Question: It looks like merged-image-data in PSD files contains RGB data which is blended with white color (based on transparency). Is that correct for all versions of Photoshop/PSD? Can I disable it or control that color?
The context: I'm reading PSD file using C++ code (although no coding knowledge is necessary to answer the question I believe). PSD files contain merged data of all layers in "Image Data Section" (RGB, transparency (if any) and then alpha masks). From my experience it looks like that RGB data is premultiplied with White color based on transparency. This causes problems when you want to blend that RGB with something based on transparency (think: I used that data as a texture in game engine). I attached image illustrating the problem. The top image is source in PhotoShop. The bottom left shows RGB in merged data - see transparent image parts are blended with white. My goal is to get RGB data from all layers without that white-blend, i.e. image on the bottom-right (only fully transparent parts are filled with white color).

Simply open transparent PSD file in any tool that ignores layers (IrfanView for example) and you will see that image is premultiplied with white.
Formats like PNG support color in transparent image parts - no blending with white (or other color) is done.
So my question: do I have any control over that blend-with-white? Do all PhotoShop version do that?
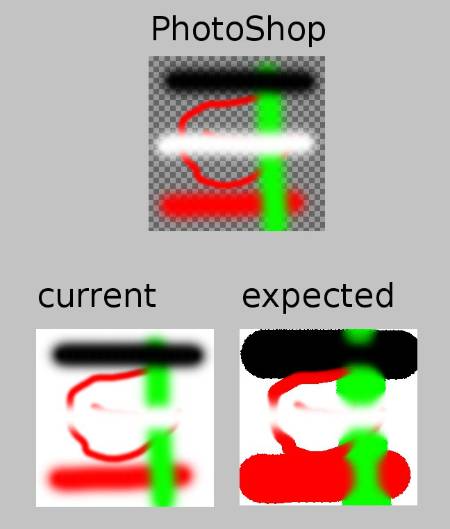
Answer: You have no control over this. Photoshop always merges layers with white color.
What we ended up doing is subtracting that while color based on alpha value during import of PSD file into our engine.